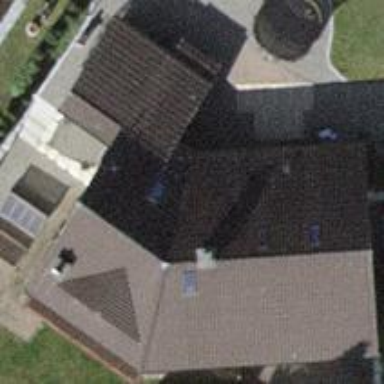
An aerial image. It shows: Detached building.